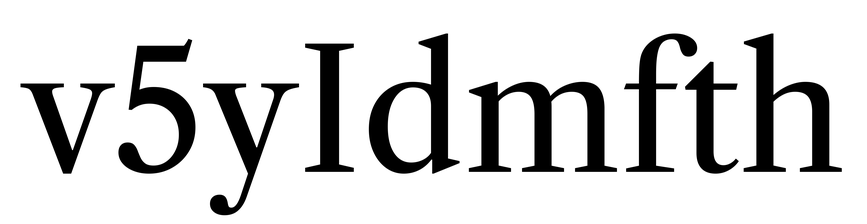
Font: LibreCaslonText_Regular